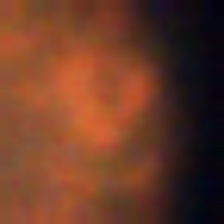
Taxon: Unknown_full_image
Group: Unknown